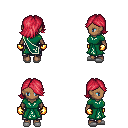
a pixel art fantasy rpg character, female body template, human, dark skin, sash dress, metal pants, ruby red swoop hairstyle, gold gloves, white slippers, four views (front, back, left, right), 2x2 character sprite sheet, small pixel art, hard edges, no anti-aliasing